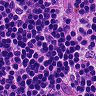
Metastatic tissue present: no